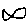
Label: fish